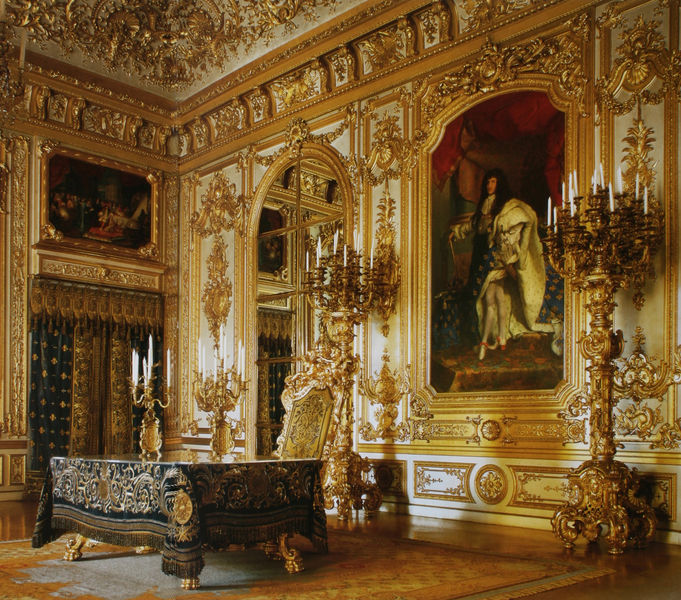
Titel: Beratungssaal von Schloss Herrenchiemsee
Künstler: Georg Dollmann
Standort: Herrenchiemsee
Institution: Schloss Herrenchiemsee
Schlagwörter: blau, flügel, gemälde, schatten, weiß, blumen, frankreich, holz, licht, paris, raum, schmuck, stuhl, tisch, tür, zimmer, rot, schloss, tuch, teppich, wand, architektur, barock, hermelin, pelz, samt, silber, sockel, bild, innenraum, porträt, spiegel, tischdecke, tischtuch, vorhang, spiegelung, kirche, boden, fransen, gold, interieur, mantel, pose, reich, sessel, stickerei, stoff, adel, decke, rokoko, kreis, beine, perücke, arbeitszimmer, bilder, schreibtisch, lehne, parkett, schuhe, saal, kaiser, könig, tafel, detail, dekor, floral, ornamente, piano, verzierung, kerze, kerzen, kronleuchter, leuchter, lüster, stuck, kammer, foto, fotografie, photographie, strümpfe, eingang, vergoldet, bayern, münchen, palast, napoleon, herrscher, pracht, brokat, altar, girlanden, photo, fries, sims, kerzenständer, kerzenhalter, kerzenleuchter, gesims, farbfoto, sesse, kabinett, stuckdecke, stickereien, golden, muscheln, prunk, rigaud, porträit, kandelaber, ludwig, vertäfelung, schabracke, studio, roi, versailles, brockat, versaille, supraporte, decken, kabinet, sall, prunkvoll, könig ludwig, herrenchiemsee, louis, blattgold, sonnenkönig, empfangssaal, roccaile, stuckerei, schabracken, ludwig xiv, linderhof, prunkzimmer, kanelaber, innnen, antichembre, chembre, ludwig 14, ludwig iv., hyacinthe, rigault, versaill, xiiii, neorokoko, könig ludwig xiv, spiegeltür, kauser, louis xiv, versilles, stuck#, louis xiii